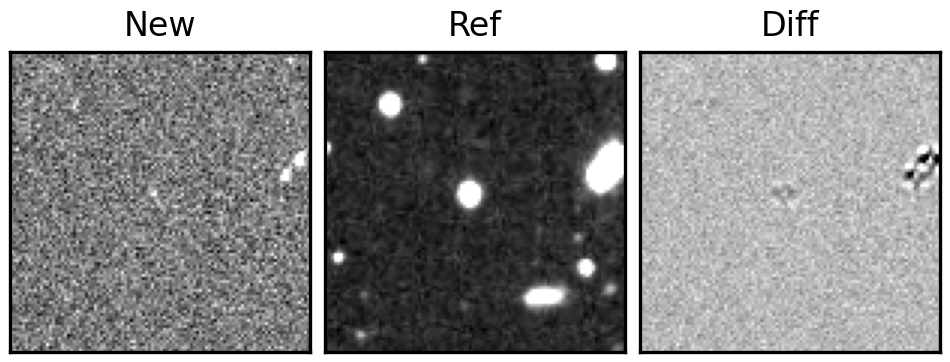
Label: bogus